Question: I want to know if it's feasible to create a bar chart with groupings by type in ggplot the same way I would in excel. I have the following data:
'''
df <- data.frame(label = c("A", "A", "B", "C"), variable = c("alpha", "beta", "tim", "tom"), values = c(1,2,4,1))
'''
In excel, I can easily create a graph that looks like this:

Is there a way to do something similar in ggplot, where the column 'label' groups the variables?
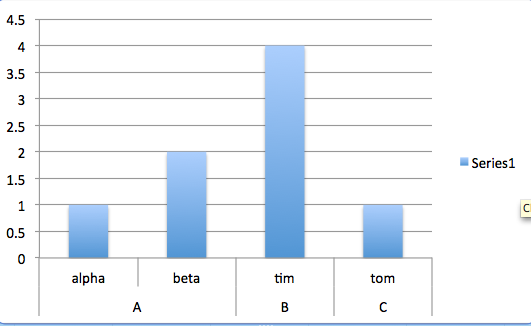
Answer: You can use facet_grid and set the 'scales = "free_x"' and 'space = "free"'.
'''
ggplot(df, aes(variable, values)) + geom_bar(stat = "identity") + facet_grid(~ label, scales = "free_x", space = "free")
'''